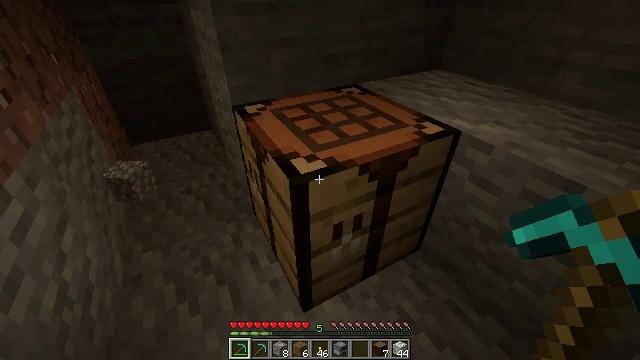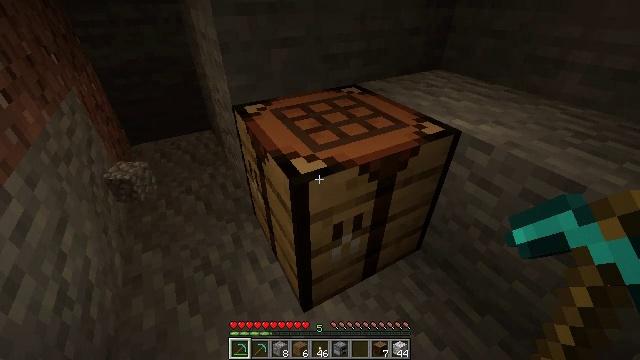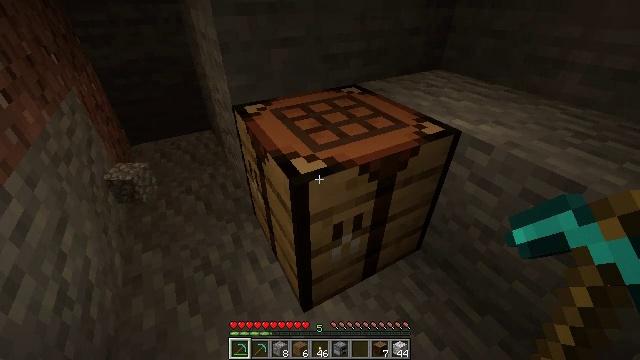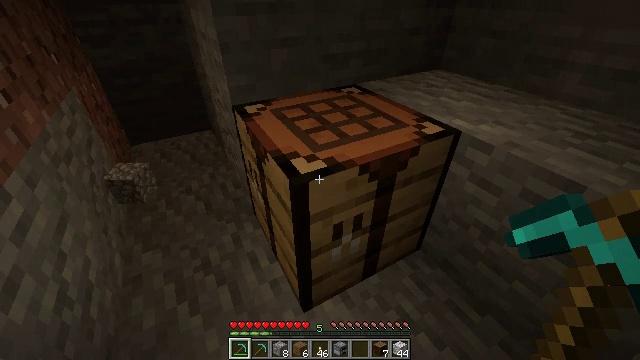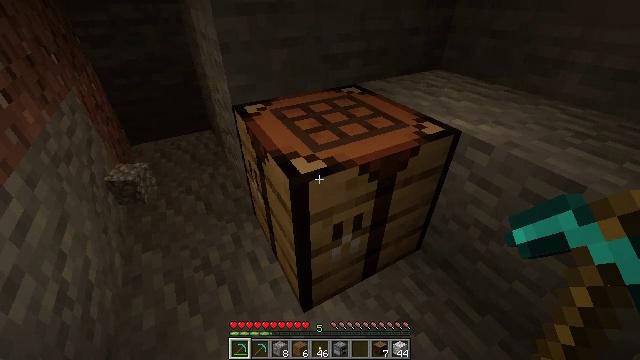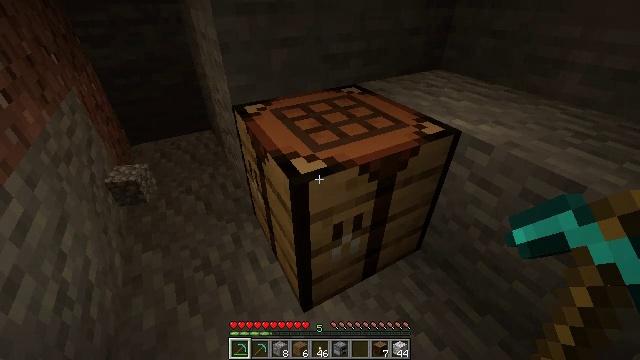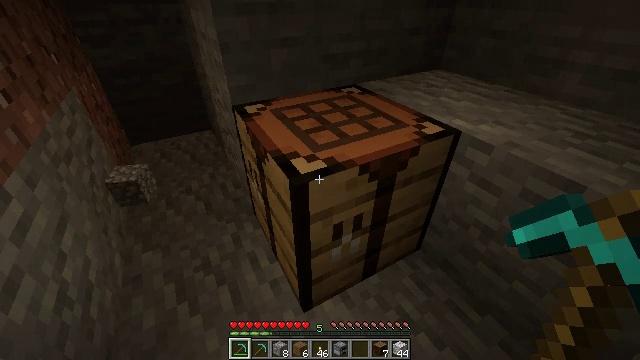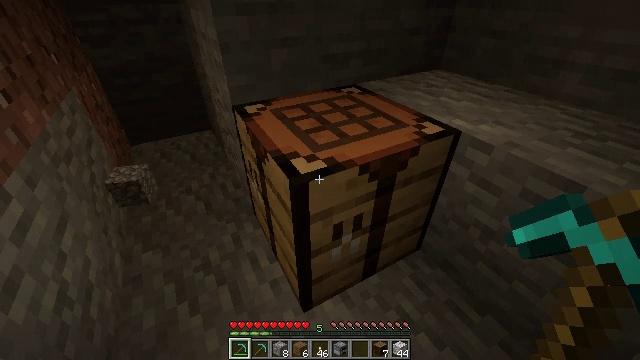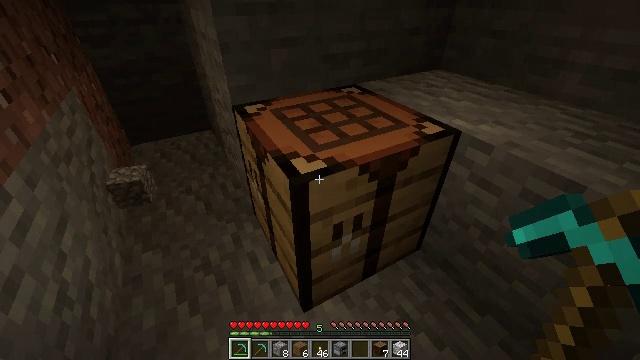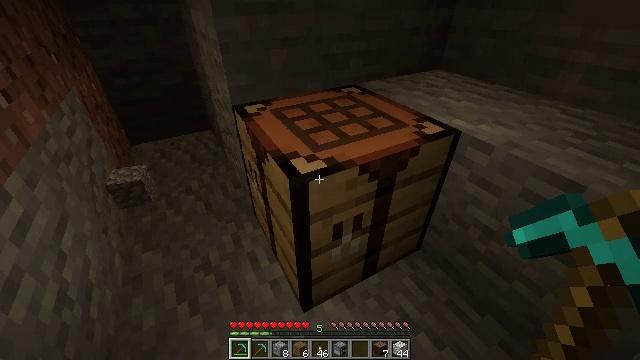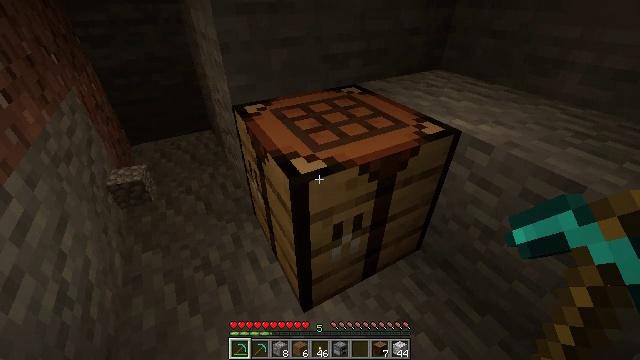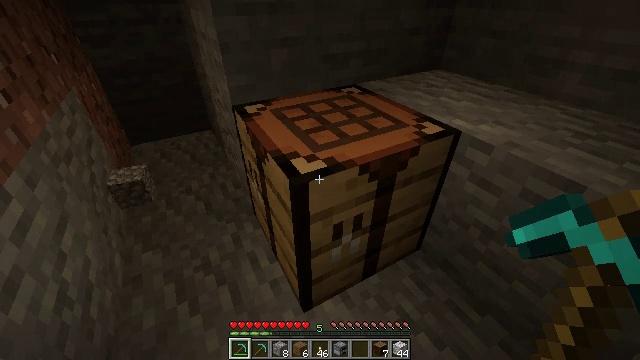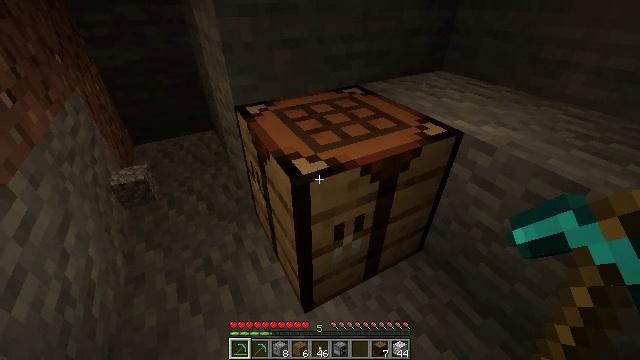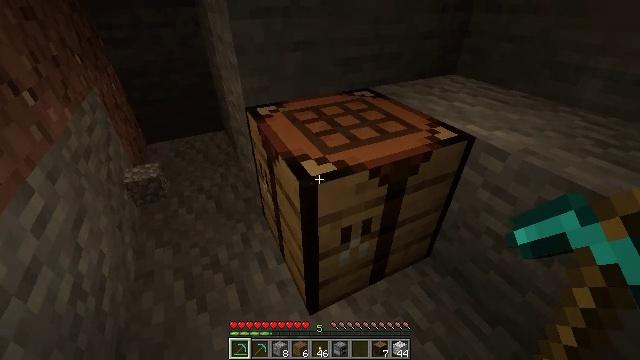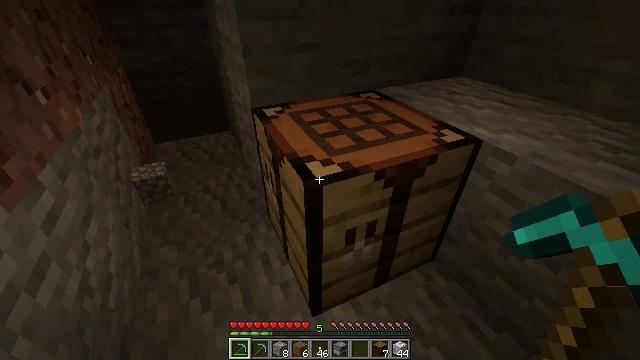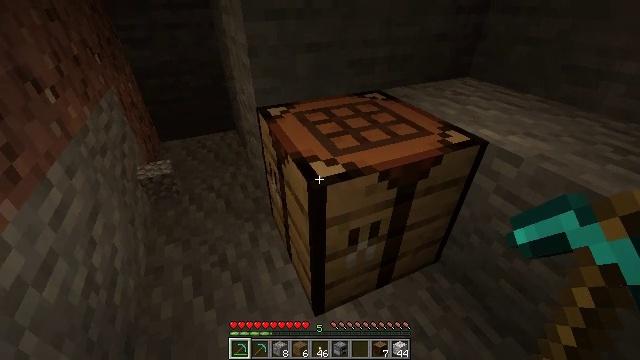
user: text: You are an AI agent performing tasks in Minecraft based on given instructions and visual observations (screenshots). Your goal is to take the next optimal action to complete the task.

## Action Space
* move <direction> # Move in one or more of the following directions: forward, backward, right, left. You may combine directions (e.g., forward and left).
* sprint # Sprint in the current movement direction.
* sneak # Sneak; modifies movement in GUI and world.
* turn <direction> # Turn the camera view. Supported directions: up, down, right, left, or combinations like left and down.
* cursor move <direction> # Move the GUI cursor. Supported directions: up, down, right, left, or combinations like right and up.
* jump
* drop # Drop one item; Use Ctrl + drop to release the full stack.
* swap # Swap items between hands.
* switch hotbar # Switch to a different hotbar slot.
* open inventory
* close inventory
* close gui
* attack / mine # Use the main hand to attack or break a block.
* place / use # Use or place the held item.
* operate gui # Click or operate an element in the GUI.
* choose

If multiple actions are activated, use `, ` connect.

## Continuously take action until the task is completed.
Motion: motion action
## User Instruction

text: Left click on the crafting table
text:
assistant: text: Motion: no_op
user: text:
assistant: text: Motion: no_op
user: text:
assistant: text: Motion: no_op
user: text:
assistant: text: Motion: no_op
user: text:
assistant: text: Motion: no_op
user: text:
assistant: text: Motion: no_op
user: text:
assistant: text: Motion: no_op
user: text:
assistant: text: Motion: no_op
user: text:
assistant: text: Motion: no_op
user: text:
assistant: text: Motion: no_op
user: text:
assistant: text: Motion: no_op
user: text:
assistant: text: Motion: no_op
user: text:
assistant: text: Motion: turn left
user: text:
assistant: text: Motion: turn left
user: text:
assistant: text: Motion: turn left
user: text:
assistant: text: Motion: turn left
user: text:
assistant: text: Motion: no_op
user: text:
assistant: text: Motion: no_op
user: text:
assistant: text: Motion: no_op
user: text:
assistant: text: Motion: no_op
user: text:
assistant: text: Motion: no_op
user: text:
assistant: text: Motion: no_op
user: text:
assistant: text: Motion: no_op
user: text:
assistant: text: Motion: no_op
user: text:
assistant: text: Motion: no_op
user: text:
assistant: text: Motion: no_op
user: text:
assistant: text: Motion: no_op
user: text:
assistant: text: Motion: no_op
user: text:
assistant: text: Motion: no_op
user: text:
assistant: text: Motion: no_op